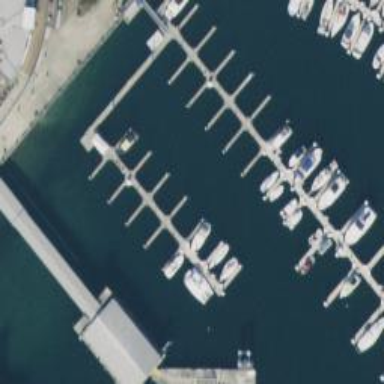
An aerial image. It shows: Pier with mooring facilities.